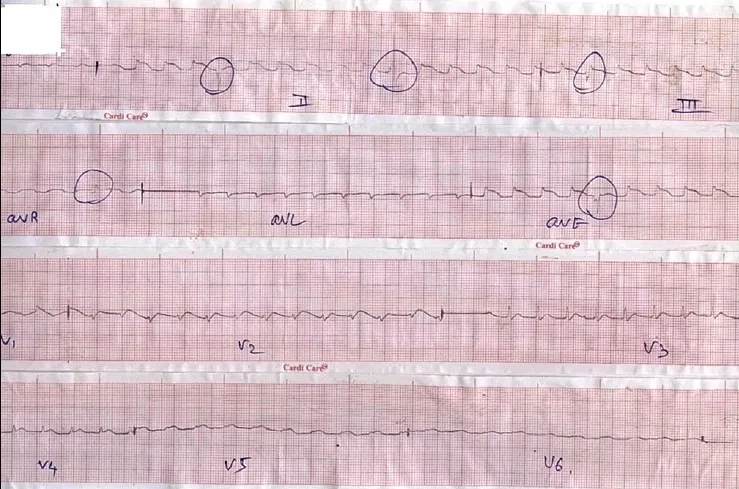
Showing ST elevation in inferior oriented leads mimicking inferior wall myocardial infraction.
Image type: electrography (ekg)